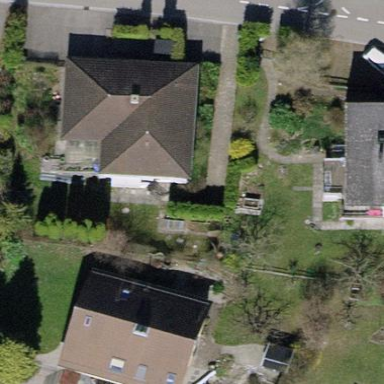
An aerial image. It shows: Detached building.